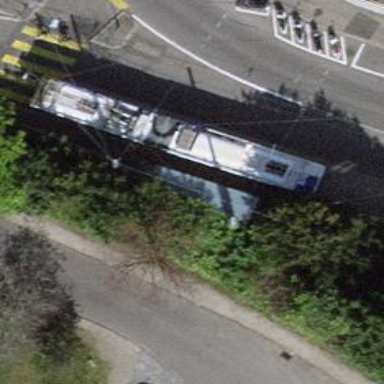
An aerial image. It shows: Bus stop with shelter. It is platform for public transport.